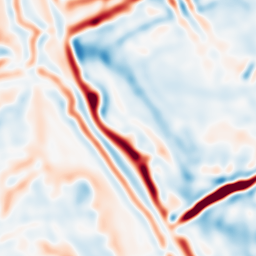
Category: multiscale
Decomposition family: log
Decomposition parameters: sigma: 5
Upsampling method: sinc_blackman
Upsampling parameters: scale: 2
kernel_size: 8
Upsampling scale: 2